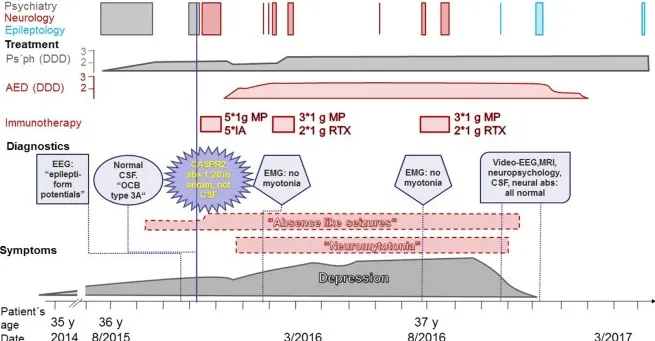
Disease course of the patient. Gray: real symptoms, adequate treatment; red: non-real neurological symptoms (dashed border), treatments in vain; purple: diagnostic findings. Abbreviations: abs, antibodies; AED, antiepileptic drugs; CASPR2, contactin-associated protein-2; CSF, cerebrospinal fluid; DDD, defined daily doses; EEG, electroencephalogram; EMG, electromyogram; IA, immunoadsorptions; MP, intravenous methylprednisolone; MRI, magnetic resonance imaging; Ps'ph, psychopharmacological agents; RTX, rituximab; y, years.
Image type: pathology (immunostaining)